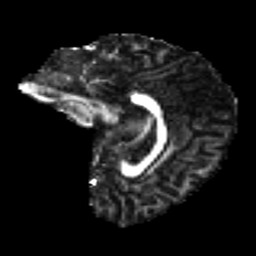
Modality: FA
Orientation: sagittal
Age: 22
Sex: female
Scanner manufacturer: ge
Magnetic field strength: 3 T
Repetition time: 7.8 s
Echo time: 0.0606 s